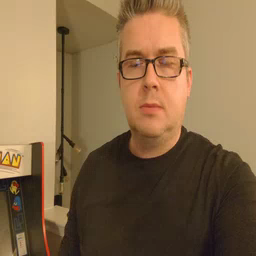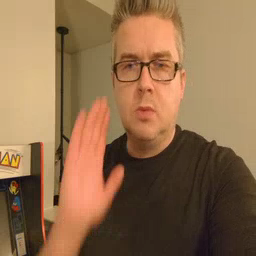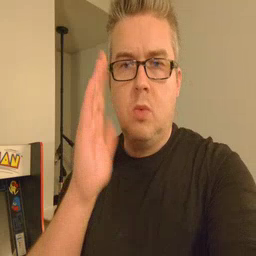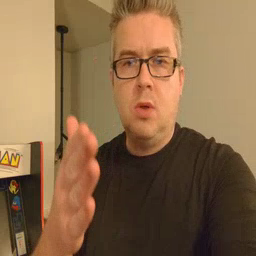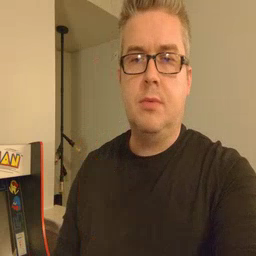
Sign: will